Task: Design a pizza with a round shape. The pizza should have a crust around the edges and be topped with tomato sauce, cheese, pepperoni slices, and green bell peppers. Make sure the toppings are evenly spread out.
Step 682:
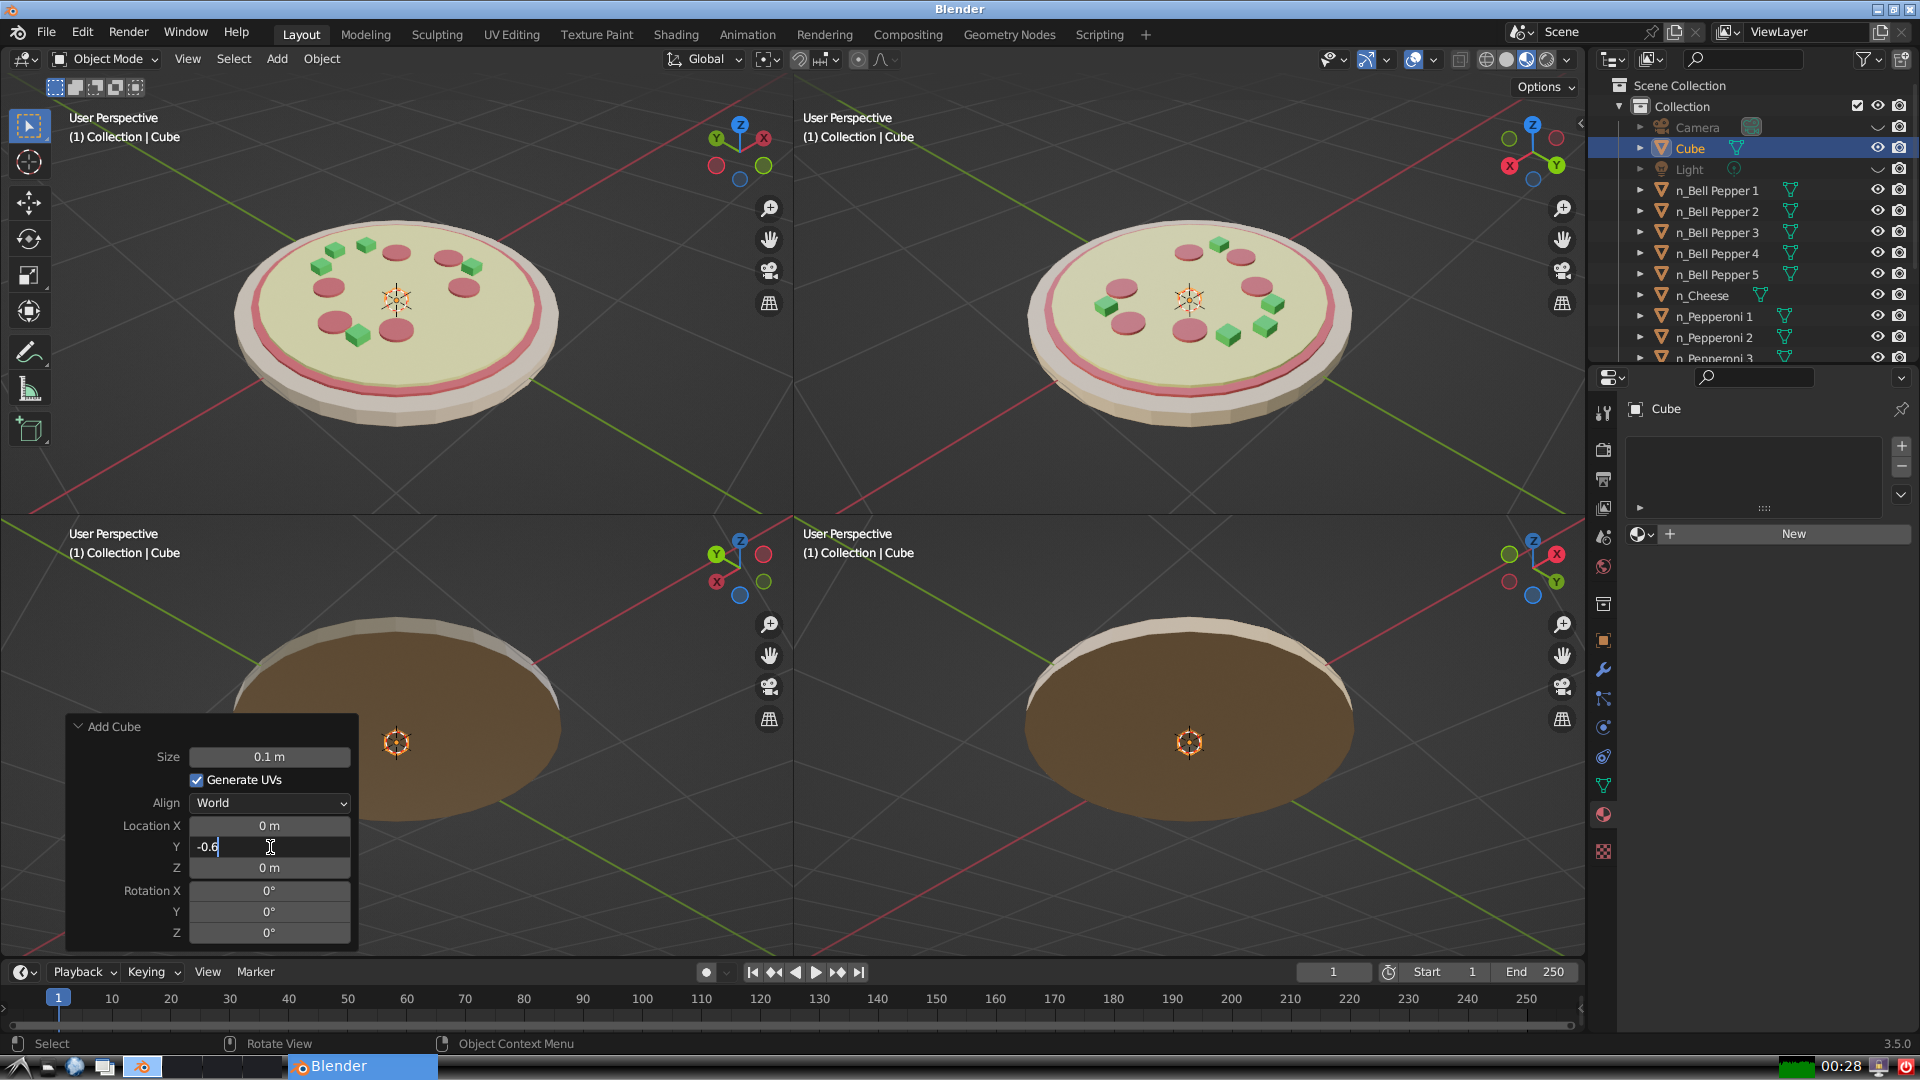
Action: {"key_press": ['Return']}